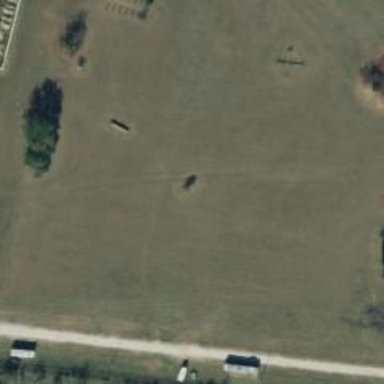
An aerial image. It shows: Equestrian sport facility.